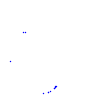
Particle: kaon